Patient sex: M
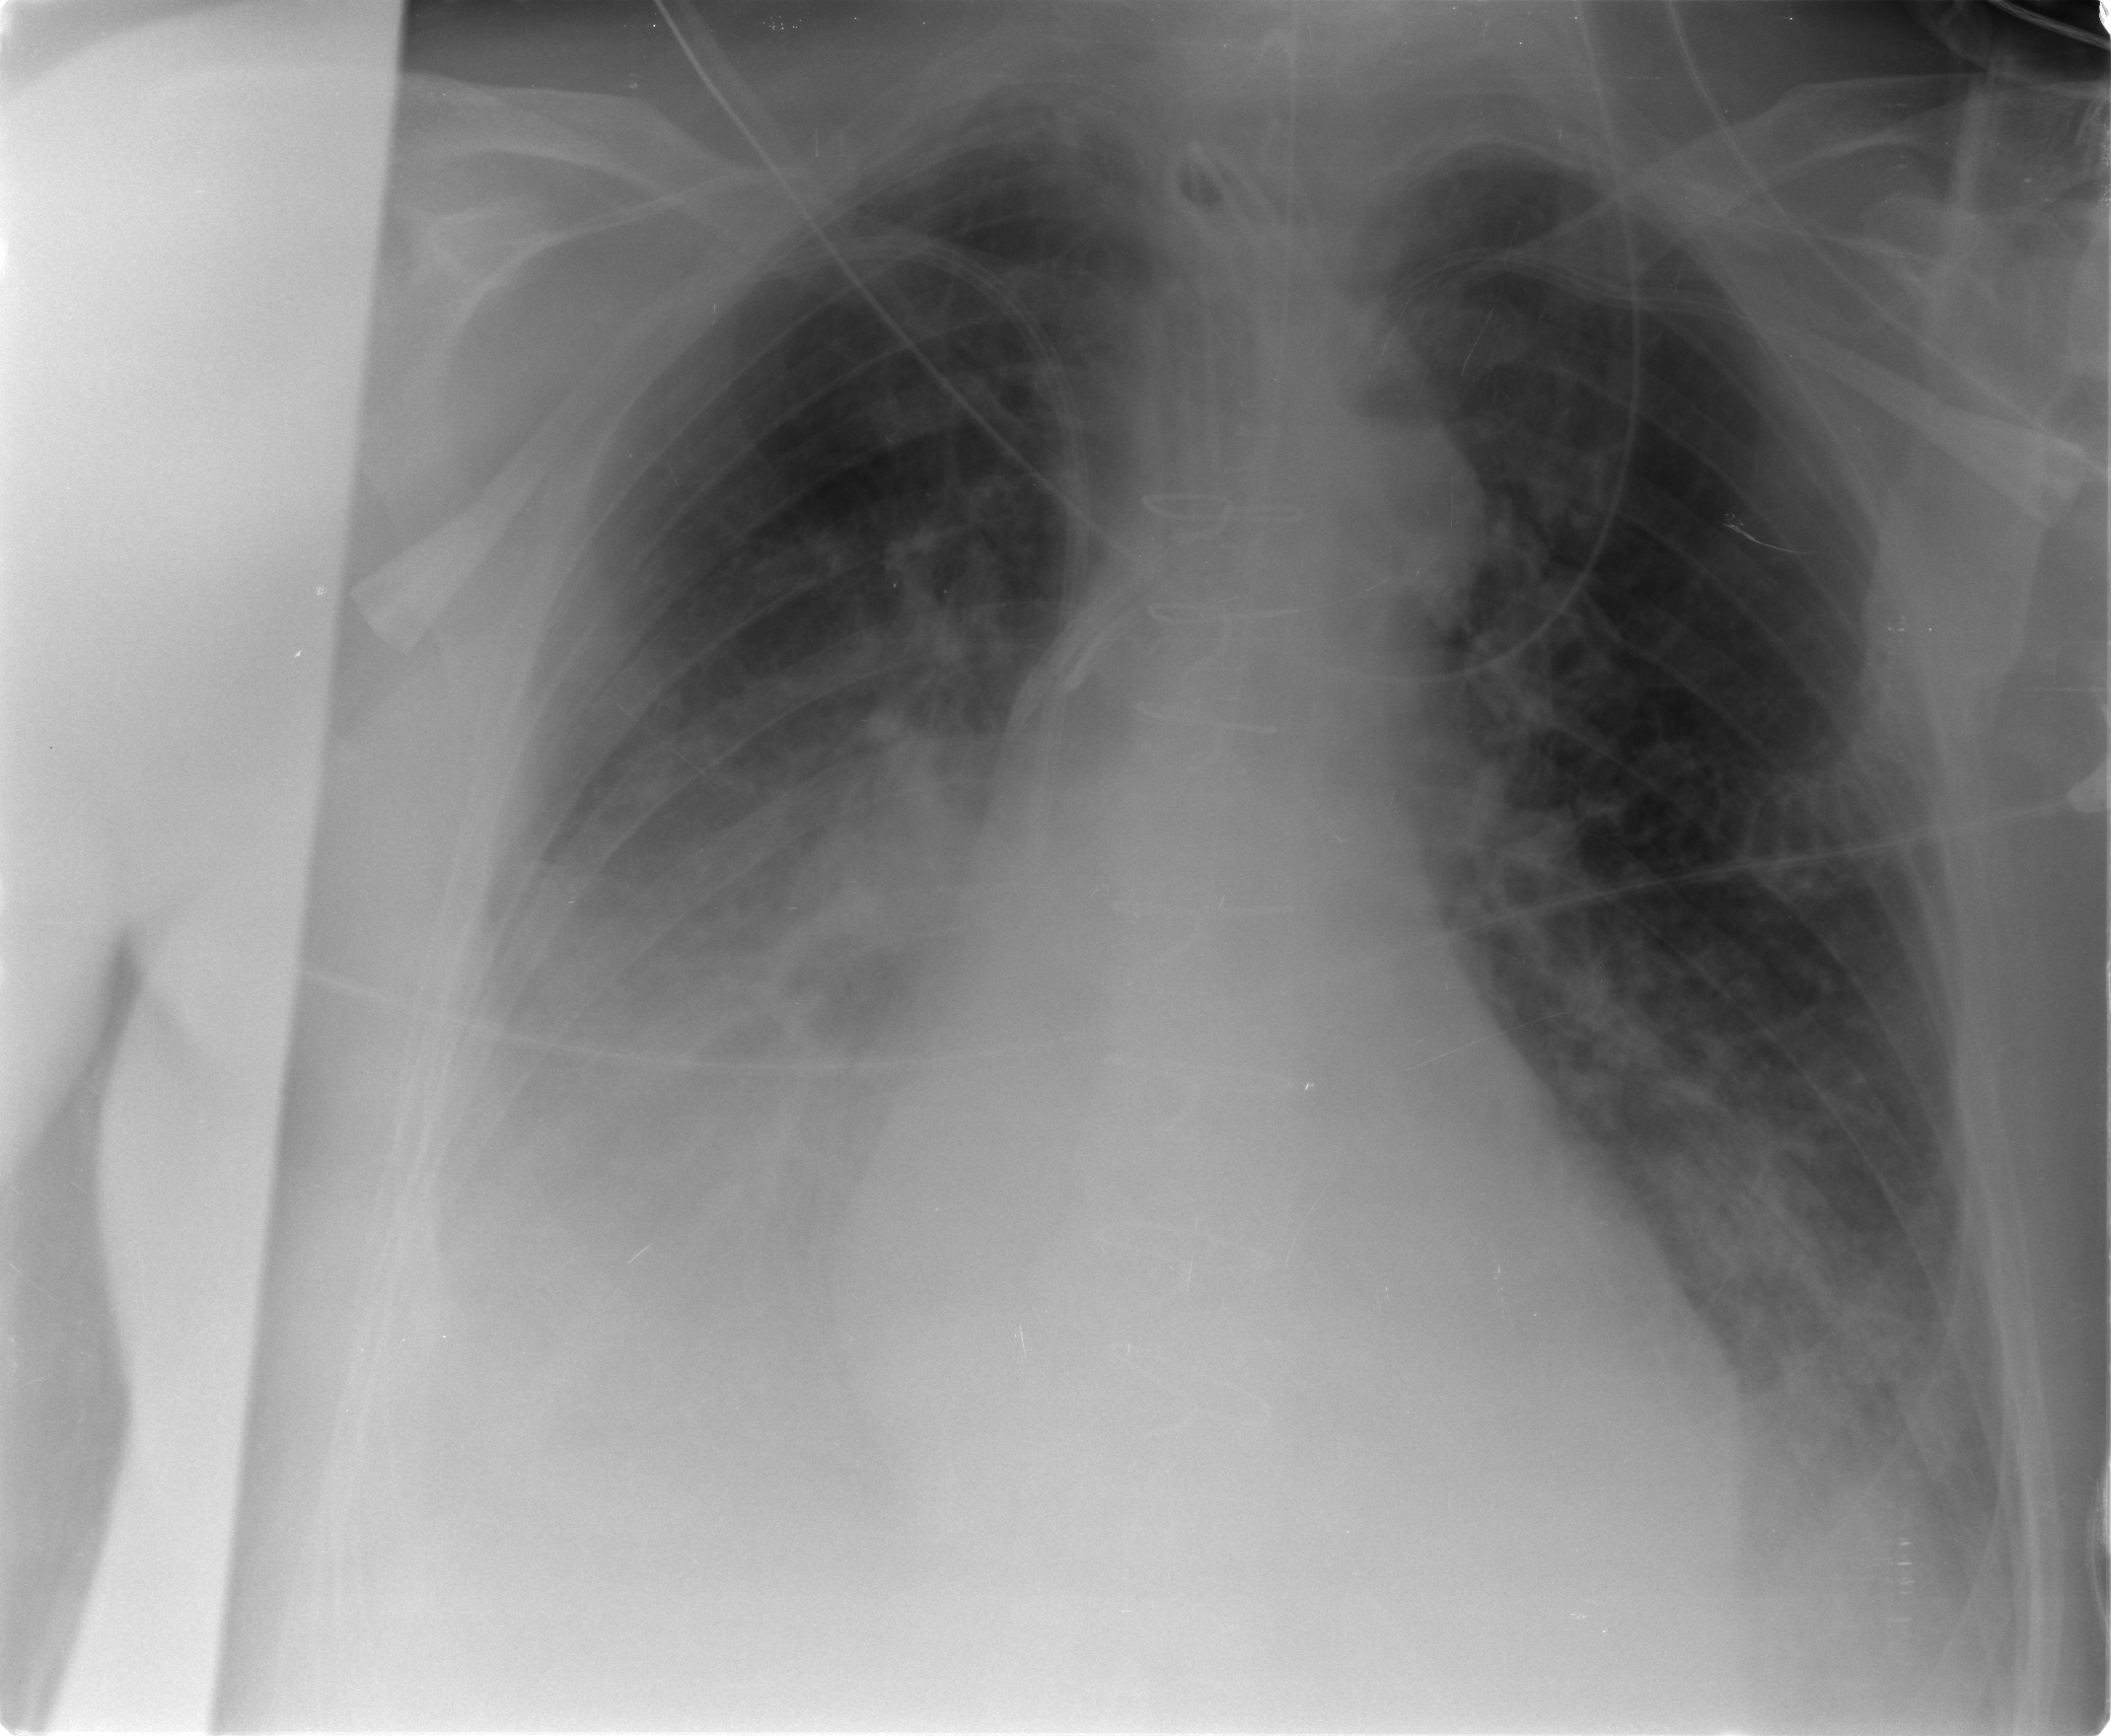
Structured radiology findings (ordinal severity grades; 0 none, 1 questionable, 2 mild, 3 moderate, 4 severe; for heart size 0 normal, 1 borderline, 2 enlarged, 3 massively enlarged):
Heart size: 0
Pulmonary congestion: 2
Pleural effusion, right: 3
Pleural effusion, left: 2
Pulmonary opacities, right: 2
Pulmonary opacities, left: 2
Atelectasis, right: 2
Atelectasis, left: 2